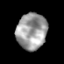
Tissue: prostate
Cell type: Epithelial cells
Senescence score: 0.3458
Nuclear area (px): 1076
Mean DAPI intensity: 157.099